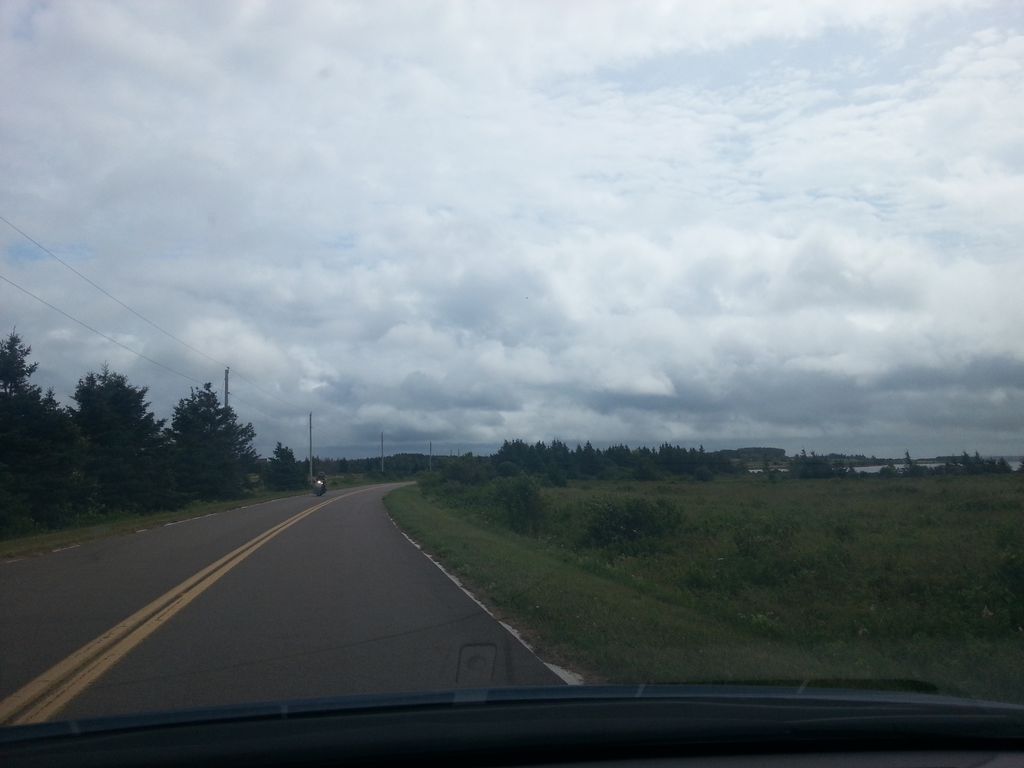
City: charlottetown